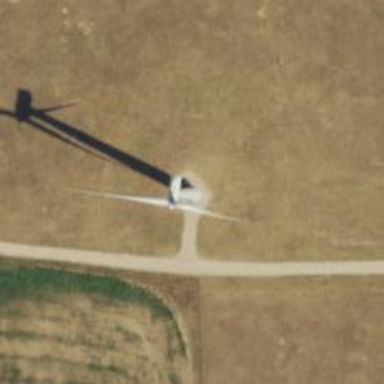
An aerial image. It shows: Wind generator in the form of horizontal axis wind turbine.